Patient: sex M, age 65
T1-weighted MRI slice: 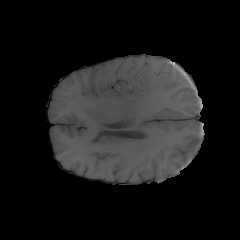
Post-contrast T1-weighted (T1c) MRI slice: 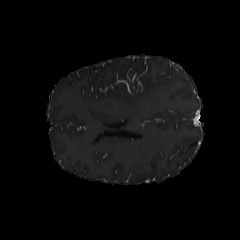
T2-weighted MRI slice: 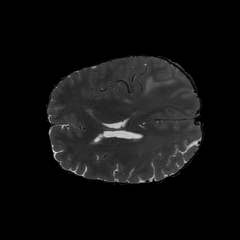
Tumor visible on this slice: yes
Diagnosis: Glioblastoma, IDH-wildtype
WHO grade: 4